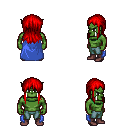
a pixel art fantasy rpg character, male body template, orc, green skin, blue cape, teal pants, red unkempt hairstyle, maroon shoes, four views (front, back, left, right), 2x2 character sprite sheet, small pixel art, hard edges, no anti-aliasing